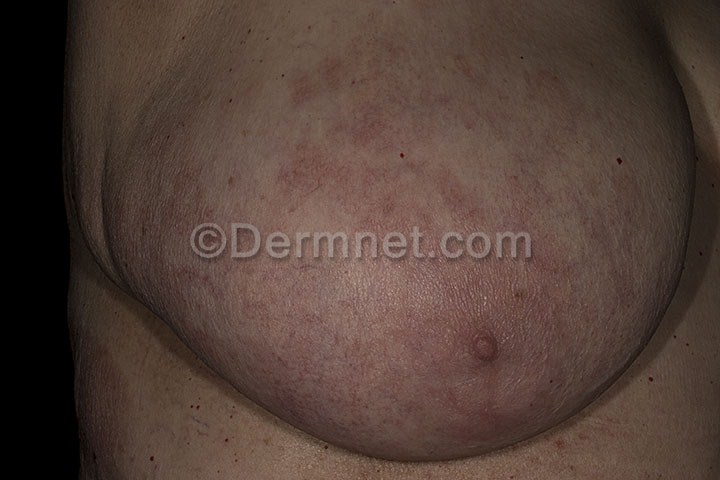
Disease: Actinic Keratosis Basal Cell Carcinoma and other Malignant Lesions